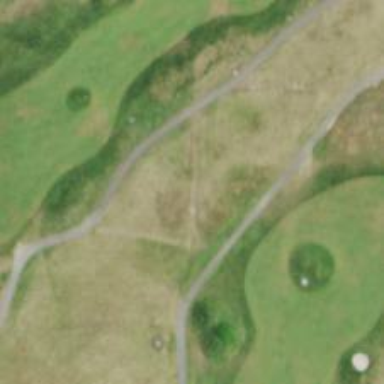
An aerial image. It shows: Service road designated as golf cart path.